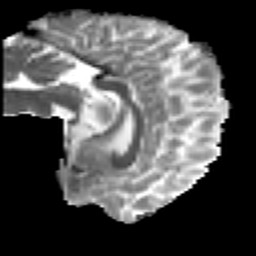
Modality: MD
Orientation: sagittal
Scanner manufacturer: ge
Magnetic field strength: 3 T
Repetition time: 7.98 s
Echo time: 0.0701 s